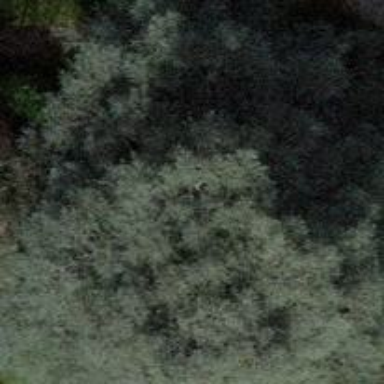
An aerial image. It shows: Evergreen tree with needle-leaved leaves.